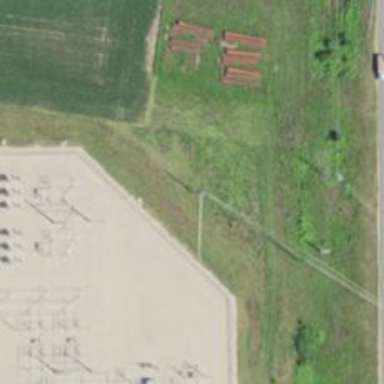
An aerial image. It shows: Power tower.